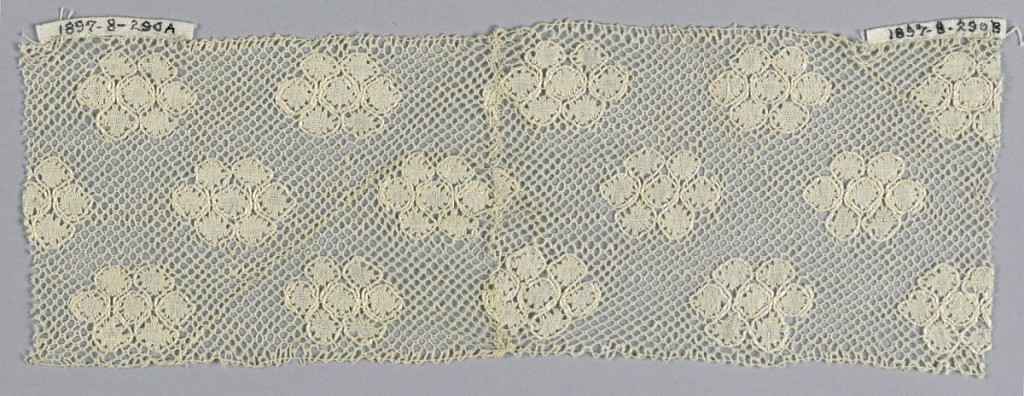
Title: Fragment
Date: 19th century
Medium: linen Technique: bobbin lace (Lille-style with heavy outlining thread)
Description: Fragment of Lille type bobbin lace